Question: I have setup and EC2 instance on AWS and as part of this instance I am using a SQLite3 database to handle certain data. All of the database operations are routed through a single PHP file, with a single connection:
'''
function dataQuery($query)
{
// establish database connection
try
{
$dbh = new PDO(DBW); // try windows first
$dbh->setAttribute(PDO::ATTR_ERRMODE, PDO::ERRMODE_EXCEPTION);
}
catch(PDOException $e)
{
echo $e->getMessage();
$errorCode = $e->getCode();
// windows not available, try linux
if('14' == $errorCode)
{
try
{
$dbh = new PDO(DBL); // try linux
$dbh->setAttribute(PDO::ATTR_ERRMODE, PDO::ERRMODE_EXCEPTION);
}
catch(PDOException $e)
{
echo $e->getMessage();
$errorCode = $e->getCode();
}
}
}
// try to run query
try
{
$queryResults = $dbh->query($query);
if($queryResults != null)
{
$results = $queryResults->fetchAll(PDO::FETCH_OBJ); // always return an object
$queryResults = NULL; // closes the connection
return $results;
}
}
catch(PDOException $e)
{
$errorMsg = $e->getMessage();
return $errorMsg;
}
}
'''
'DBW' and 'DBL' are constants defined just a couple of lines earlier.
The error I am getting:
> could not find driver
"Why is this strange?". you ask.
"Because the problem is not consistent.", I answer. Let me elaborate...
The first action taking place when someone goes to the website is a login which requires reading from and writing to the database.
'''
2|Jay Blanchard|jayblanchard@thewebsite.com|foo|{"roles":["admin", "surveyor"]}|2015-06-04 15:32:29|69.1.164.40
'''
There are a couple of other places where the reads always occur and writes don't. Sometimes writing works.
I have followed over a dozen links all pretty much saying the file permissions are wrong. I have carefully followed the file permissions instances on servers where this is working and faithfully replicated them:
'''
drwxrwxrwx 10 ubuntu ubuntu 4096 Jun 4 15:32 application-gateway
'''
And inside that directory the database file itself:
'''
-rwxrw-rw- 1 ubuntu ubuntu 65536 Jun 4 15:32 application.db
'''
All of the files attempting to access the database have 'ubuntu' as the group and owner.
I have followed other links to make sure the PDO extensions is properly included in '/etc/php5/apache2/conf.d/'
'''
lrwxrwxrwx 1 root root 32 Jun 3 15:29 05-opcache.ini -> ../../mods-available/opcache.ini
lrwxrwxrwx 1 root root 28 Jun 3 15:29 10-pdo.ini -> ../../mods-available/pdo.ini
lrwxrwxrwx 1 root root 29 Jun 3 15:29 20-json.ini -> ../../mods-available/json.ini
lrwxrwxrwx 1 root root 31 Jun 3 15:33 20-mysqli.ini -> ../../mods-available/mysqli.ini
lrwxrwxrwx 1 root root 30 Jun 3 15:33 20-mysql.ini -> ../../mods-available/mysql.ini
lrwxrwxrwx 1 root root 34 Jun 3 15:33 20-pdo_mysql.ini -> ../../mods-available/pdo_mysql.ini
lrwxrwxrwx 1 root root 33 Jun 3 15:29 20-readline.ini -> ../../mods-available/readline.ini
lrwxrwxrwx 1 root root 35 Jun 3 20:17 pdo_sqlite.ini -> ../../mods-available/pdo_sqlite.ini
'''
I am not sure what I am missing here. The driver is obviously there and works for read. The driver doesn't change positions during a write .
Confirming the PDO driver is available to PHP -

Have I got the AWS instance configured wrong?
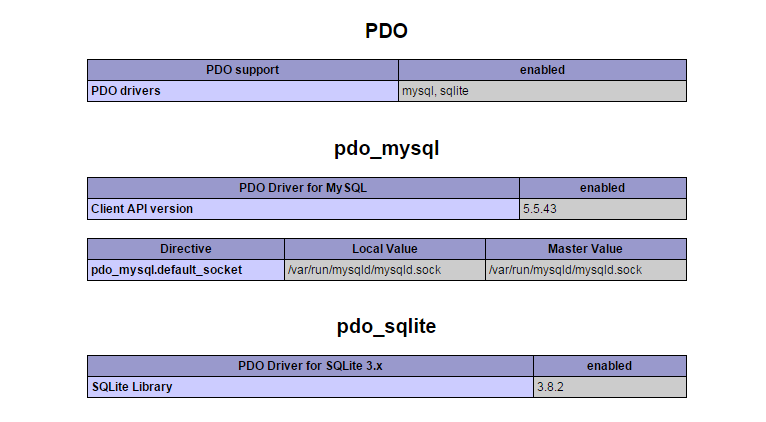
Answer: After hours of reading and kibitzing and scratching my head, I finally figured out what was causing the issue.
The application uses a mixture of web and command-line calls to the database depending on the action being taken. These include full-time services, CRON jobs and exec's of PHP scripts from other scripts outside of the web-server. I was able to track the issue down to the difference between PHP for the web and PHP CLI.
While all of these services use the script, shown above, to connect to the database and run their queries, the location of drivers is dependent on the origination of the request. If the request originates from a command line call the included file (above) treats everything as if resources should be available from the command line.
The drivers for SQLite3 needed to be included in the configuration files for PHP CLI. Once the reference to the SQLite drivers was made properly in the PHP CLI, everything began to work as designed.
'''
ubuntu@foo:/etc/php5/cli/conf.d$ ls -la
total 8
drwxr-xr-x 2 root root 4096 Jun 4 19:16 .
drwxr-xr-x 3 root root 4096 Jun 3 15:29 ..
lrwxrwxrwx 1 root root 32 Jun 3 15:29 05-opcache.ini -> ../../mods-available/opcache.ini
lrwxrwxrwx 1 root root 28 Jun 3 15:29 10-pdo.ini -> ../../mods-available/pdo.ini
lrwxrwxrwx 1 root root 29 Jun 3 15:29 20-json.ini -> ../../mods-available/json.ini
lrwxrwxrwx 1 root root 31 Jun 3 15:33 20-mysqli.ini -> ../../mods-available/mysqli.ini
lrwxrwxrwx 1 root root 30 Jun 3 15:33 20-mysql.ini -> ../../mods-available/mysql.ini
lrwxrwxrwx 1 root root 34 Jun 3 15:33 20-pdo_mysql.ini -> ../../mods-available/pdo_mysql.ini
lrwxrwxrwx 1 root root 35 Jun 4 19:15 20-pdo_sqlite.ini -> ../../mods-available/pdo_sqlite.ini
lrwxrwxrwx 1 root root 33 Jun 3 15:29 20-readline.ini -> ../../mods-available/readline.ini
lrwxrwxrwx 1 root root 32 Jun 4 19:16 20-sqlite3.ini -> ../../mods-available/sqlite3.ini
'''